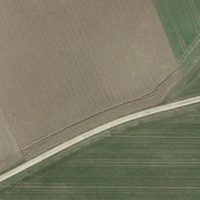
EUNIS habitat code: 52
Species observed at this site:
Anthus spinoletta